Question: I have created a smooth color gradient 2-D contour plot with existing compiled data in Matlab. I have an x-axis, y-axis, and z-data contour plotted as a colormap. My goal is to plot a 2-D curve onto the colormap, representing a single z-data value, but I don't know how.
Does anyone know how to plot a 2-D curve onto a 3-D colormap? I have provided a link to the current colormap onto which I wish to plot a single z-value as a curve.

'''
x = 0.05:0.05:1;
y = 0.0:0.05:1;
[X, Y] = meshgrid(x, y);
Z = [data]
contourf(X, Y, Z);
pcolor(X, Y, Z);
shading interp
title()
xlabel()
ylabel()
colorbar
'''
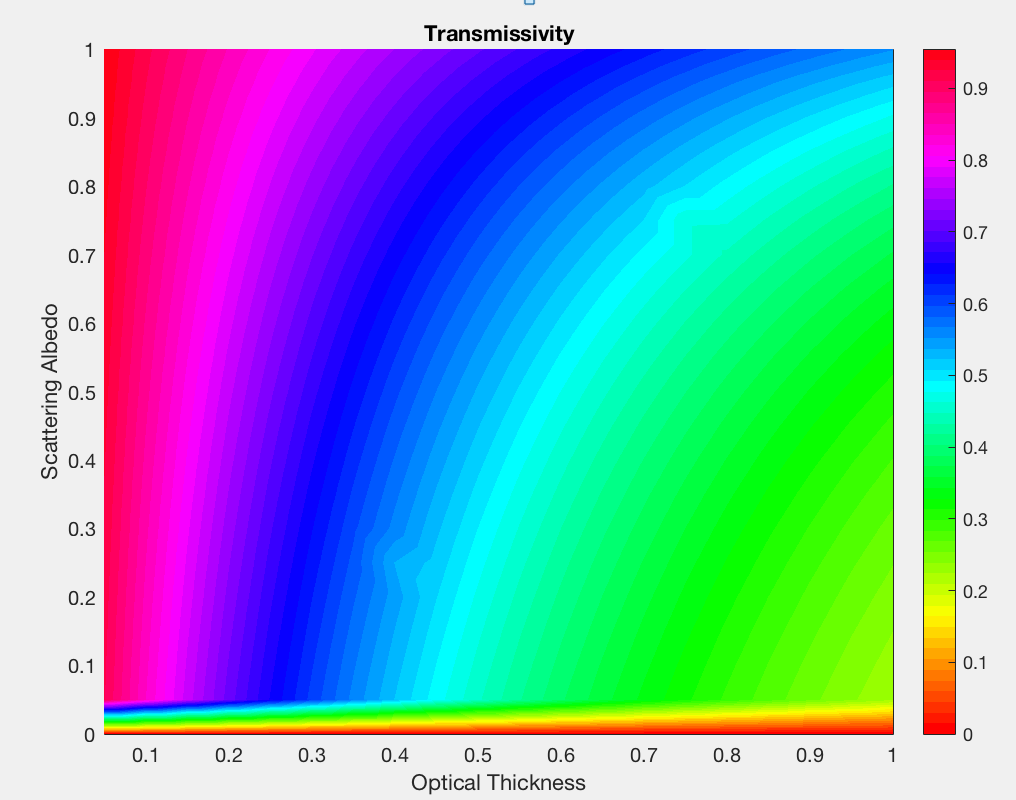
Answer: Thanks to @<URL> returns the isolines. According to the documentation,
> To compute a single contour of level 'k', use 'contourc(Z,[k k])'
which implies we can identify specific values for the isolines (values of 'Z') with
'v = [.5 0.75 .85];'
and then just use a loop to iteratively get the info needed using
'''
for k = 1:length(v)
Ck = contourc(x,y,Z,[v(k) v(k)]);'
end
'''
which allows us to pass the info to 'plot(...)' in the code below.
<URL>
'''
% MATLAB R2018b
x = 0:0.01:1;
y = 0:0.01:1;
[X,Y] = meshgrid(x,y);
Z = sqrt(X.^3+Y); % Placeholder
v = [.5 0.75 .85]; % Values of Z to plot isolines
figure, hold on
pcolor(X, Y, Z);
shading interp
colorbar
for k = 1:length(v)
Ck = contourc(x,y,Z,[v(k) v(k)]);
plot(Ck(1,2:end),Ck(2,2:end),'k-','LineWidth',2)
end
'''
---
There may be an easier way to do this. See note at bottom.
'''
x = 0:0.01:1;
y = 0:0.01:1;
[X,Y] = meshgrid(x,y);
Z = sqrt(X.^3+Y); % Placeholder
'''
The <URL>' as demonstrated below & with the image.
In the left figure, you'll see I used logical indexing.
'''
val = 0.75; % Value of Z to plot contour for
tol = .002; % numerical tolerance
idxZval = (Z <= val+tol) & (Z >= val-tol);
'''
The success of this approach greatly depends on how fine the mesh is on 'Z' and on the required tolerance ('tol'). If the -mesh is limited by data, then you'll have to adjust the tolerance and tune to your liking or to the limit of your data. I simply adjusted until I got the figure below and didn't tinker further.
<URL>
'''
% MATLAB 2018b
figure
subplot(1,2,1) % LEFT
pcolor(X, Y, Z); hold on
shading interp
xlabel('X')
ylabel('Y')
colorbar
val = 0.75; % Value of Z to plot contour for
tol = .002; % numerical tolerance
idxZval = (Z <= val+tol) & (Z >= val-tol);
plot(X(idxZval),Y(idxZval),'k-','LineWidth',2)
title('Bootleg approach for Z = 0.75')
subplot(1,2,2) % RIGHT
v =[0:.1:1.2] % values of Z to plot as contours
contourf(X,Y,Z,v)
colorbar
title('Contour plot specifying values v =[0:.1:1.2]')
'''
---
For , if the relationship between 'X','Y', and 'Z' is known, e.g. 'sqrt(X.^3 + Y) = Z', then drawing a single curve for a particular 'Z' value may be extracted from that relationship (equation) directly by solving the equation. If it is based on data instead of an analytical formula, then that may be more difficult and the approach above may be easier (thanks to @<URL>.